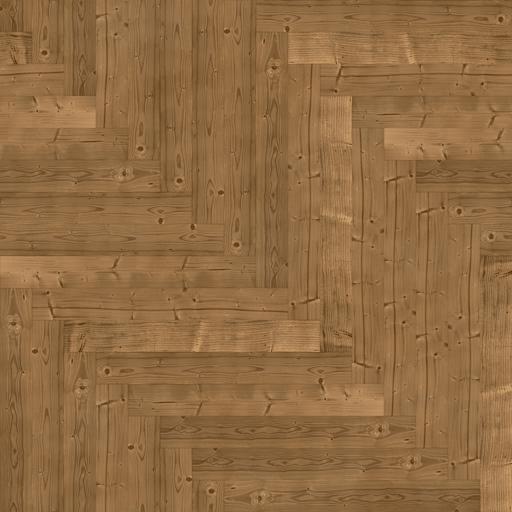
Tags: floor flooring herringbone parquet wood wooden